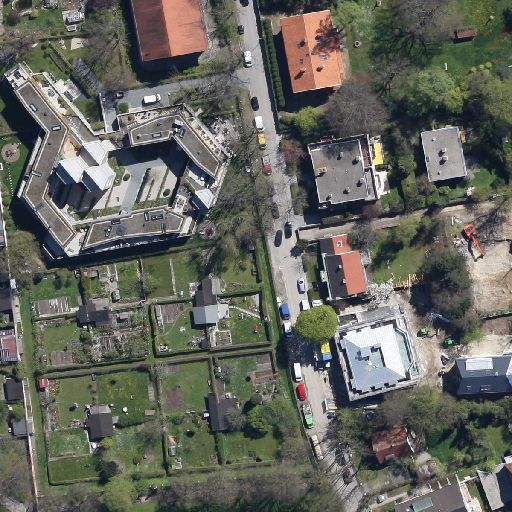
Referring expression: vehicle in the parking area